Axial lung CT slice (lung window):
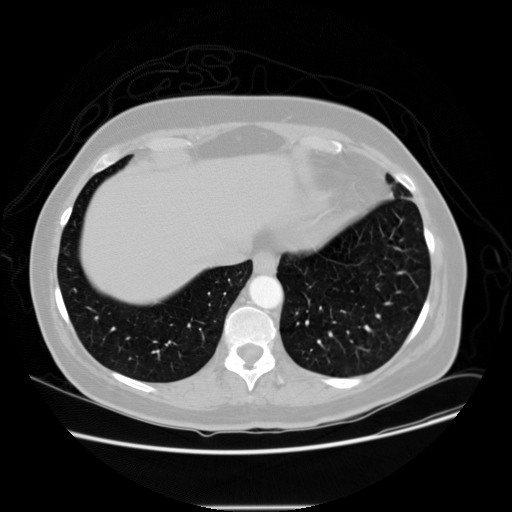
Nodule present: no